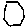
Label: hexagon